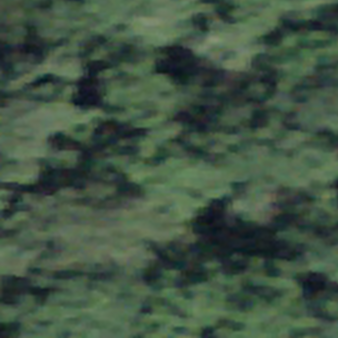
Label: other